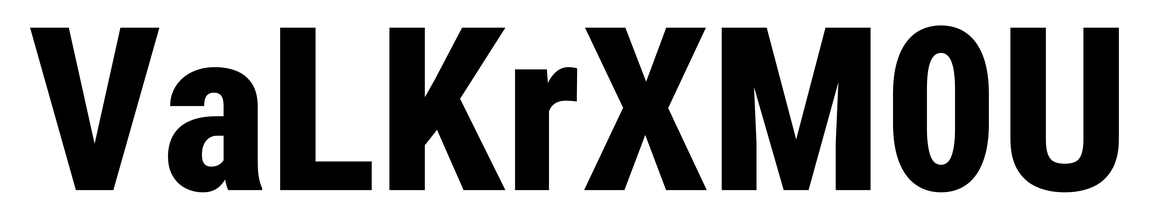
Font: Roboto_Condensed_ExtraBold